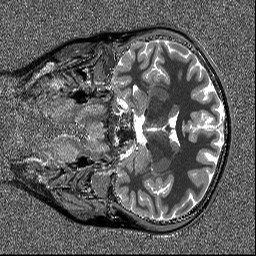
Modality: T1map
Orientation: coronal
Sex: female